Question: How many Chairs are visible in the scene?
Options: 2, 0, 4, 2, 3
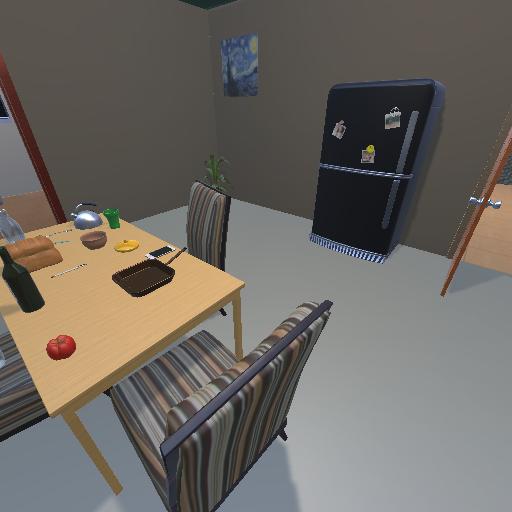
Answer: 2